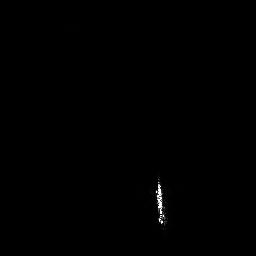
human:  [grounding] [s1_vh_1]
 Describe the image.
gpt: In the satellite image, there is  <ref>1 medium ship </ref> <box>[[58, 67, 64, 88, 0]]</box> located at bottom.